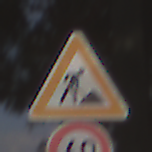
Verkehrszeichen: Arbeitsstelle
Zusatzzeichen unten: Geschwindigkeit60
Umgebung: Outdoor, Nature
Tageszeit: MorningAfternoon
Wetter: Clear
Licht: Natural
Jahreszeit: NotSpecified
Kontrast: HighContrast